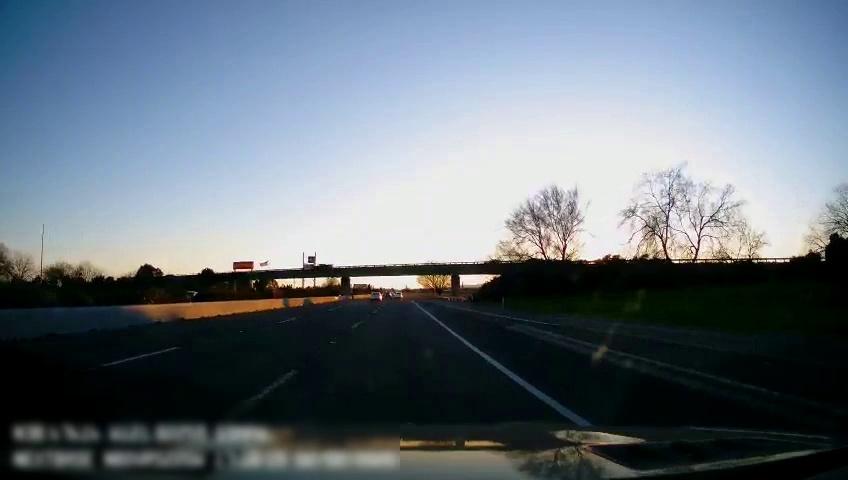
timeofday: Day
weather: Sunny
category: Drivable Space
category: Vehicles | Car
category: Vehicles | SUV
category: Lanes | Alternate Lane
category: Lanes | Current Lane
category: Lanes | Alternate Lane
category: Lanes | Alternate Lane
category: Lanes | Alternate Lane